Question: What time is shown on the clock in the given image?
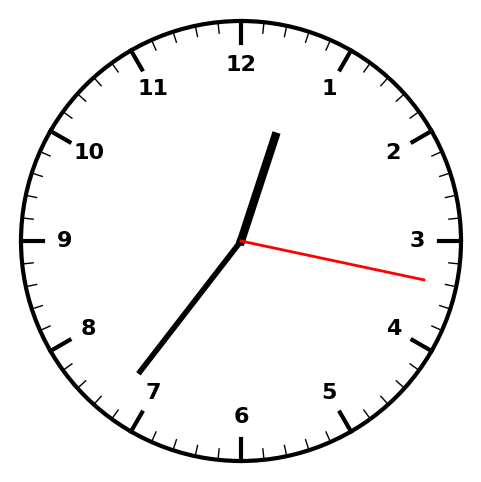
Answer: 12:36:17